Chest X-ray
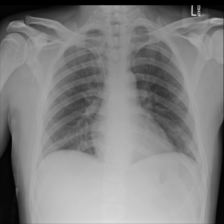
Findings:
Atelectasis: negative
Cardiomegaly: negative
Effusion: negative
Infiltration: negative
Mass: negative
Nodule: negative
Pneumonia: negative
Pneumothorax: negative
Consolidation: negative
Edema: negative
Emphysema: negative
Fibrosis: negative
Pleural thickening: negative
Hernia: negative